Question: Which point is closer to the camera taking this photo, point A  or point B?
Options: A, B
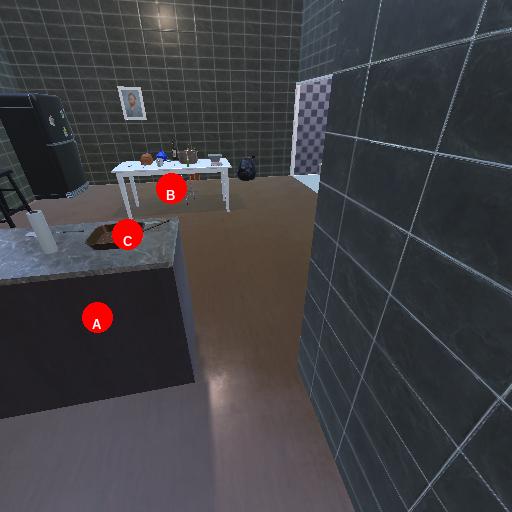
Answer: A